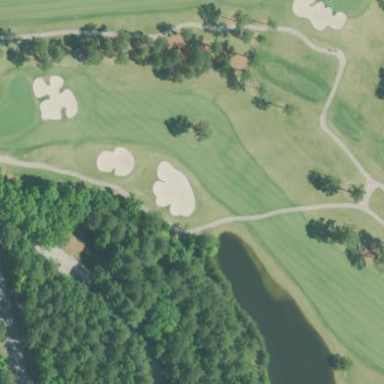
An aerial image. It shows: Grassy area designated as golf fairway.